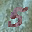
Label: 5